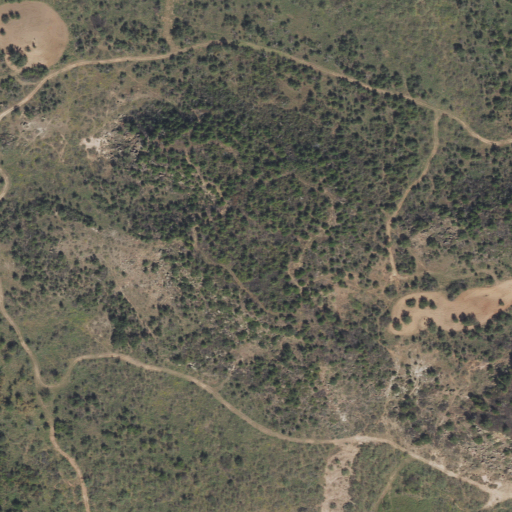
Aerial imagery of mountain in Texas named Red Mound containing grassland, deciduous forest, and shrub